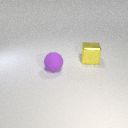
large yellow metal cube behind large purple rubber sphere